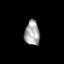
Tissue: skin
Cell type: Epithelial cells
Senescence score: 0.2357
Nuclear area (px): 363
Mean DAPI intensity: 166.052